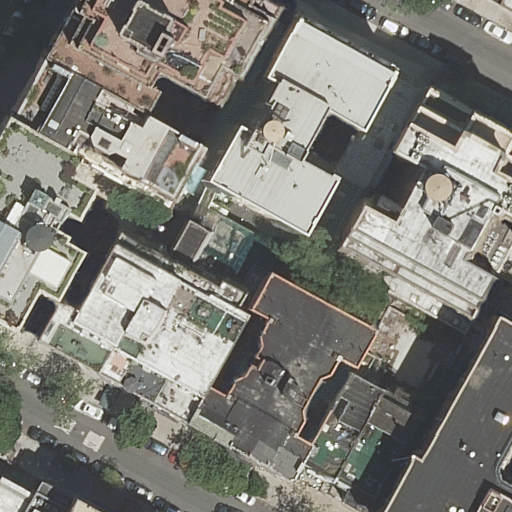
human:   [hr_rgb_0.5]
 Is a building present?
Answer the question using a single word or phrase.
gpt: yes

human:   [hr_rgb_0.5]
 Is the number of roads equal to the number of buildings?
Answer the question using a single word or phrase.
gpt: no

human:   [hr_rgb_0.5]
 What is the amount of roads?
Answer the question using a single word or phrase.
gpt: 2

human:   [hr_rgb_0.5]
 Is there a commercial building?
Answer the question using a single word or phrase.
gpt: no

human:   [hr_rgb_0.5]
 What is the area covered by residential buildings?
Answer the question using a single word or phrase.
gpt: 4627m2

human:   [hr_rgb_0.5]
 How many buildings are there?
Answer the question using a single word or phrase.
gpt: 14

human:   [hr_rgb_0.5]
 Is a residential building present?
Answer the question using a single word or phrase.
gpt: yes

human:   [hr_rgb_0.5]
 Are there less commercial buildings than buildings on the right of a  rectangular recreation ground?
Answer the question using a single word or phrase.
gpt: no

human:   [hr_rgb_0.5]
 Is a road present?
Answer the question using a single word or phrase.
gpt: yes

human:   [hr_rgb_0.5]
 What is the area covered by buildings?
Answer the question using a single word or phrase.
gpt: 4627m2

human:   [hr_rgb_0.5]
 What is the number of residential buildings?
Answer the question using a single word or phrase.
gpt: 14

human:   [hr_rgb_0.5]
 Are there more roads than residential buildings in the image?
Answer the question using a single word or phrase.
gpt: no

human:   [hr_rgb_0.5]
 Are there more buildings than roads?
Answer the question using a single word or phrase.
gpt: yes

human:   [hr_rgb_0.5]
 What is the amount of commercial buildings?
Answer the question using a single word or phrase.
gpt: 0

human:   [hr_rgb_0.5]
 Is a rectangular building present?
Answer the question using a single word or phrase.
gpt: yes

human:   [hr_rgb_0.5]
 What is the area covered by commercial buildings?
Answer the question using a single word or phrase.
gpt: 0m2

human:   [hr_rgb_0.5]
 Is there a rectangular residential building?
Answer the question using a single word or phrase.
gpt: yes

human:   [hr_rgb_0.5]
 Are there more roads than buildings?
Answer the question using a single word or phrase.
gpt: no

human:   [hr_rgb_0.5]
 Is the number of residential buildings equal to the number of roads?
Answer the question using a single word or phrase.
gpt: no

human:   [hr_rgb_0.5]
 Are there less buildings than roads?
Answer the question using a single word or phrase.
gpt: no

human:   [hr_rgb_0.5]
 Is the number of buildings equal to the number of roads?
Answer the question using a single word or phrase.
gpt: no

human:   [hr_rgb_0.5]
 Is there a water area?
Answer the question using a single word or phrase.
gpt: no

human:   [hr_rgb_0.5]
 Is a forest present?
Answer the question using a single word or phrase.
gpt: no

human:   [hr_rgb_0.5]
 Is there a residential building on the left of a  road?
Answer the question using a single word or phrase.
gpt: yes

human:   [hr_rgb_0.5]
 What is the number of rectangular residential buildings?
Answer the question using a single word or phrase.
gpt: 9

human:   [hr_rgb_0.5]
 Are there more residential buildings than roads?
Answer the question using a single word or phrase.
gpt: yes

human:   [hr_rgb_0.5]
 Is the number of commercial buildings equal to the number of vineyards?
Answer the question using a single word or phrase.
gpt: yes

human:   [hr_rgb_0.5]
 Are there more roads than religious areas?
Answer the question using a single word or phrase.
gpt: yes

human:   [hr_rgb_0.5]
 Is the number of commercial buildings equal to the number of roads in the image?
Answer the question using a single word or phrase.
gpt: no

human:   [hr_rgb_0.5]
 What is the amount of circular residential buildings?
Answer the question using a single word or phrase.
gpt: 0

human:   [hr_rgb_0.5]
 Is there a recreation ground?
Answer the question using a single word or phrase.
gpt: no

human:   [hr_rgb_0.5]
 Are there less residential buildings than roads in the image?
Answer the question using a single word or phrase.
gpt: no

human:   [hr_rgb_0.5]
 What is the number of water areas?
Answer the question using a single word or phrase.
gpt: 0

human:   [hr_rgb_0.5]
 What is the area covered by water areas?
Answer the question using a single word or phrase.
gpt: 0m2

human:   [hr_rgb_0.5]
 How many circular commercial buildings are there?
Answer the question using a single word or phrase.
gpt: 0

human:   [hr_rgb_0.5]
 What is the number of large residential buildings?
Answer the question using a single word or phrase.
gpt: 5

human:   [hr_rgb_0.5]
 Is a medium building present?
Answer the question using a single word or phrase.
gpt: yes

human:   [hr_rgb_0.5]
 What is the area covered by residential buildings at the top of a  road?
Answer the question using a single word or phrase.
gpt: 2895m2

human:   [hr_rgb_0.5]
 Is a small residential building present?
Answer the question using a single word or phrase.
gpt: yes

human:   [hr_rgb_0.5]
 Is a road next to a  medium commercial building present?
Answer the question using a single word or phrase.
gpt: no

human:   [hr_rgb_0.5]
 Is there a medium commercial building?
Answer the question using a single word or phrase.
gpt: no

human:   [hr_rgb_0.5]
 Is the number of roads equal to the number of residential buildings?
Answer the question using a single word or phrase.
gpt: no

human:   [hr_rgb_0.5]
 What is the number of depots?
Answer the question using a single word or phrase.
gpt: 0

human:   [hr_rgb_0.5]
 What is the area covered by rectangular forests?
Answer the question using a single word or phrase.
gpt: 0m2

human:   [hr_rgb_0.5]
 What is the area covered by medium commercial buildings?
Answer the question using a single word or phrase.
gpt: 0m2

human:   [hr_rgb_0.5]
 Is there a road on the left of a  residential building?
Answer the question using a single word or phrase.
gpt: yes

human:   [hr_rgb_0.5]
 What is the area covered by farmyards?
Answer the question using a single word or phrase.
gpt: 0m2

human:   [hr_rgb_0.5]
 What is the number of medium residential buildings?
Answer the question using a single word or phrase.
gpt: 4

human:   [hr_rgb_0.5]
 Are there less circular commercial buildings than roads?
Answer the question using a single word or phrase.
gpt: yes

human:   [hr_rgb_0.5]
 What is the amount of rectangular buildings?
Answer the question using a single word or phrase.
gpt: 9

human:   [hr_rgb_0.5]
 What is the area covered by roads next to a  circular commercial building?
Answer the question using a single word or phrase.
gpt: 0m2

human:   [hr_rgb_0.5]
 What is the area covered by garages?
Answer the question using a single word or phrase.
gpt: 0m2

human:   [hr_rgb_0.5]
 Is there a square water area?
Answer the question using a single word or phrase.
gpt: no

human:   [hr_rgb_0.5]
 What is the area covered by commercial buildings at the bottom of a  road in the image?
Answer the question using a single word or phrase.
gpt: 0m2

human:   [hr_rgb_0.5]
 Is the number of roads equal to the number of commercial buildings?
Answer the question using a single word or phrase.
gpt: no

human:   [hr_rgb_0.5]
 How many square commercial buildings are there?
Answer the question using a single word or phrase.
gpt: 0

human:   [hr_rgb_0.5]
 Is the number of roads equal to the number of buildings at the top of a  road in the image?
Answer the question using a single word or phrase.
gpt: no

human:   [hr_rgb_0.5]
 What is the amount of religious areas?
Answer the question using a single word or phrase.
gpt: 0

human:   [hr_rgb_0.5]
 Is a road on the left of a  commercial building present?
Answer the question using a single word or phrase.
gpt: no

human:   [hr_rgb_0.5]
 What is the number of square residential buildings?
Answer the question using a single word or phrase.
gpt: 0

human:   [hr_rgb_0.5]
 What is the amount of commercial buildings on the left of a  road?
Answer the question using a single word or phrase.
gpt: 0

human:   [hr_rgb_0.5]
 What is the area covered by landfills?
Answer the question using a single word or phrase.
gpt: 0m2

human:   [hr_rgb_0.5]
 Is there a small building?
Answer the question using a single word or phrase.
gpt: yes

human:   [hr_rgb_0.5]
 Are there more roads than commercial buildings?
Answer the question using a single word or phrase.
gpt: yes